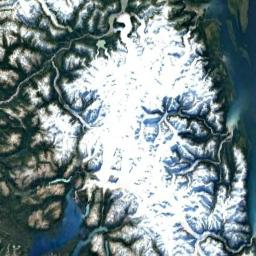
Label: snowberg